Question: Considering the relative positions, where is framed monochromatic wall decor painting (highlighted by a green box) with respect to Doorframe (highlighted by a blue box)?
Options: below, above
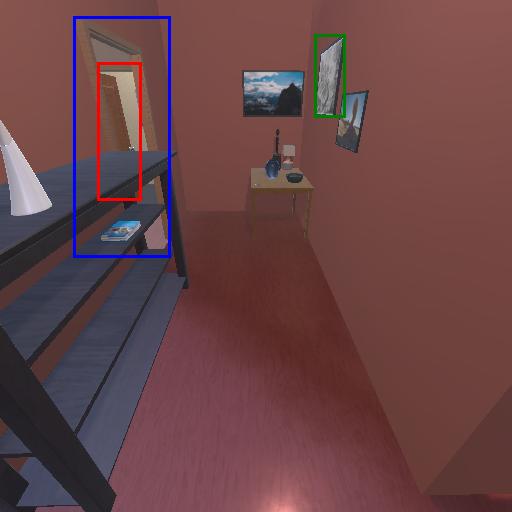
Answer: below